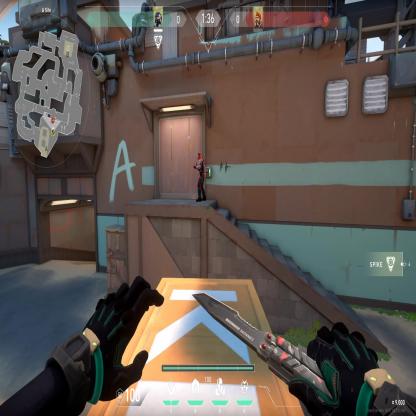
Label: enemy